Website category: sports
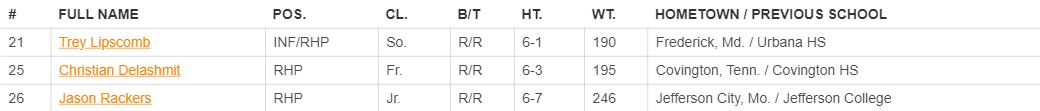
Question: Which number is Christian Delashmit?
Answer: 25

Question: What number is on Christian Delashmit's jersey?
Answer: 25

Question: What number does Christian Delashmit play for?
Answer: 25

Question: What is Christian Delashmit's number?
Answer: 25

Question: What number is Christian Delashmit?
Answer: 25

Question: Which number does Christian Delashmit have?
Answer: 25

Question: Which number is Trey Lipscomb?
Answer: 21

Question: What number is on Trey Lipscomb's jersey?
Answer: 21

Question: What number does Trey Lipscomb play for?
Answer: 21

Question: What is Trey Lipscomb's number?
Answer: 21

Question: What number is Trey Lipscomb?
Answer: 21

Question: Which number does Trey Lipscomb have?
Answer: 21

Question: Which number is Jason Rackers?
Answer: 26

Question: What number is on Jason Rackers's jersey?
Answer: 26

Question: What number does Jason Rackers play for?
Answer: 26

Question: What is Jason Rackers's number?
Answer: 26

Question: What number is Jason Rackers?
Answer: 26

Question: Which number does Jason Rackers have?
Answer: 26

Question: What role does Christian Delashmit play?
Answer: RHP

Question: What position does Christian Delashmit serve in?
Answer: RHP

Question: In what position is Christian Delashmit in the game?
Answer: RHP

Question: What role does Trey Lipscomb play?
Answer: INF/RHP

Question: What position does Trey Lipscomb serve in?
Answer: INF/RHP

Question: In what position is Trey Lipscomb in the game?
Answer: INF/RHP

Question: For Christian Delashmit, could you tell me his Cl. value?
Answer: Fr.

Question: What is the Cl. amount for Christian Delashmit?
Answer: Fr.

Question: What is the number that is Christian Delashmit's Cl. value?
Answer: Fr.

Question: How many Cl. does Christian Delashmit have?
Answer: Fr.

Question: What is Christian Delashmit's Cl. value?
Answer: Fr.

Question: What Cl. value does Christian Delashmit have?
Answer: Fr.

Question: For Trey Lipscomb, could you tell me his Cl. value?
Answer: So.

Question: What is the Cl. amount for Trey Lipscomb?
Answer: So.

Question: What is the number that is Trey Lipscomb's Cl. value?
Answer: So.

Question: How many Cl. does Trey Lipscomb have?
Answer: So.

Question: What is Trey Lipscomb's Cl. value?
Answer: So.

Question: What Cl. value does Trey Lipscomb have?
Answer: So.

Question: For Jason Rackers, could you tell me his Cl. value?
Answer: Jr.

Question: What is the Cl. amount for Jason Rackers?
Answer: Jr.

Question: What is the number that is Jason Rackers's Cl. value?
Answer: Jr.

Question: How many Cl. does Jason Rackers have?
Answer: Jr.

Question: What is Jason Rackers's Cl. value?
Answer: Jr.

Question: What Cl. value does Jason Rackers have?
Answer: Jr.

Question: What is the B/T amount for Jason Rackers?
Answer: R/R

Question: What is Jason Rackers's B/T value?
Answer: R/R

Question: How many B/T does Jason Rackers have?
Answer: R/R

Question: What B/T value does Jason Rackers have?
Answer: R/R

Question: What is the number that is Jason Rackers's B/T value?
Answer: R/R

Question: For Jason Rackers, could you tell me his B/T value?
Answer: R/R

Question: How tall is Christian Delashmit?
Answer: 6-3

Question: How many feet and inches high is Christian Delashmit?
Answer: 6-3

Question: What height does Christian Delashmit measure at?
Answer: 6-3

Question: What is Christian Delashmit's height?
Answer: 6-3

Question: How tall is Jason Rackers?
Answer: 6-7

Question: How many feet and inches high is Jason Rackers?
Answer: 6-7

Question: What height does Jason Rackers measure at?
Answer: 6-7

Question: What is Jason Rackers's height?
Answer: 6-7

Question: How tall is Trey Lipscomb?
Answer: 6-1

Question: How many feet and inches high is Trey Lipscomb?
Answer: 6-1

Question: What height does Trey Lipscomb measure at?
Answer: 6-1

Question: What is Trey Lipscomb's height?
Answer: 6-1

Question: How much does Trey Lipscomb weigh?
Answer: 190

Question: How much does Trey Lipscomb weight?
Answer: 190

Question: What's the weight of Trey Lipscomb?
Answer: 190

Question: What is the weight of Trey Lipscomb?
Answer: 190